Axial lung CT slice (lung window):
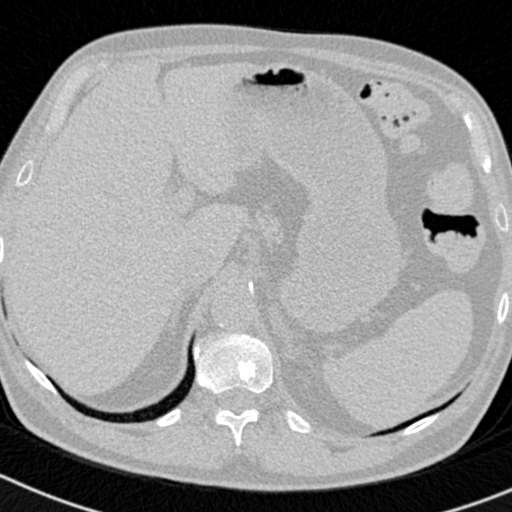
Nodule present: no